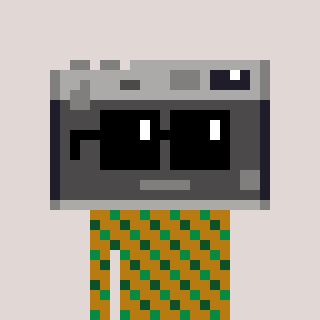
a pixel art character with square black sunglasses, a camera-shaped head and a gold-colored body on a warm background